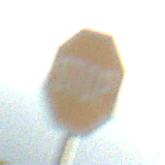
Verkehrszeichen: Stop
Umgebung: Outdoor, Nature
Tageszeit: SunriseSunset
Wetter: PartlyCloudy
Licht: Natural
Jahreszeit: NotSpecified
Kontrast: HighContrast